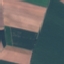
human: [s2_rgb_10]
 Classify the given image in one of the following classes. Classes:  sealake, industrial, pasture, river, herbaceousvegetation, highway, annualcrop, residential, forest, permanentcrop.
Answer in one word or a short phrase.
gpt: AnnualCrop